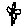
Label: flower